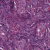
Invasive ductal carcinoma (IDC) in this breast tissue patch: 1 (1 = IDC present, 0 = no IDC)